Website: walmart
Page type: billing-address
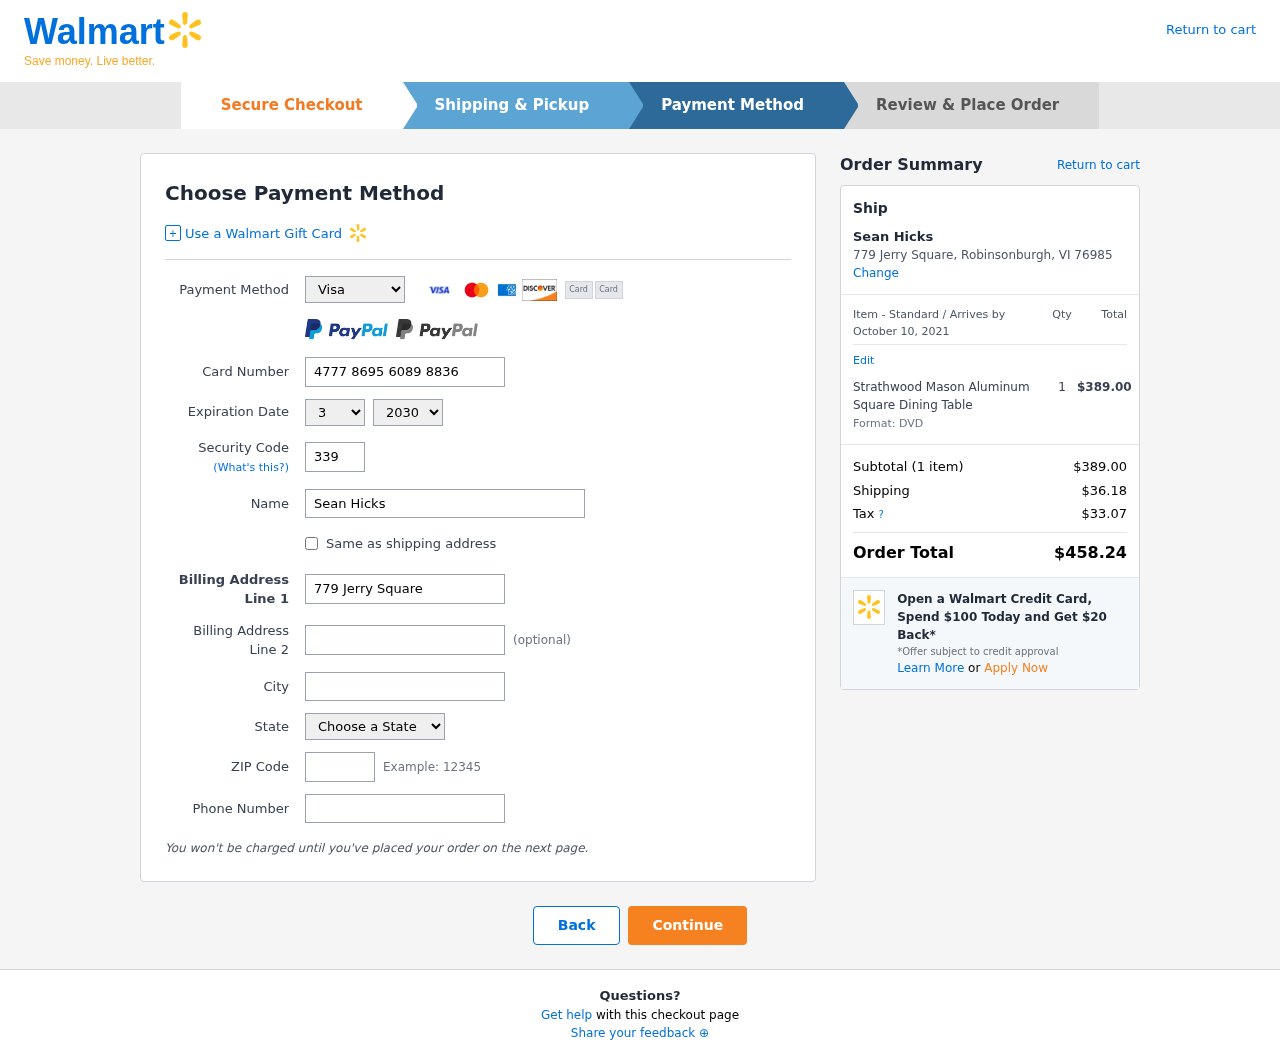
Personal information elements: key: PII_CARD_CVV
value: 339
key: PII_CARD_EXPIRY_MONTH
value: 03
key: PII_CARD_EXPIRY_YEAR
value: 30
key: PII_CARD_NUMBER
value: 4777 8695 6089 8836
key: PII_CARD_TYPE
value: Visa
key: PII_CITY
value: Robinsonburgh
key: PII_CITY_STATE_ZIP
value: Robinsonburgh, VI 76985
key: PII_FULLNAME
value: Sean Hicks
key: PII_PHONE
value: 9928732094
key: PII_POSTCODE
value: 76985
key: PII_STATE
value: VI
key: PII_STREET
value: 779 Jerry Square
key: PII_FULLNAME2
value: Sean Hicks
Product elements: key: PRODUCT1_NAME
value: Strathwood Mason Aluminum Square Dining Table
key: PRODUCT1_PRICE
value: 389
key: PRODUCT1_QUANTITY
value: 1
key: PRODUCT1_DESC
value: Format: DVD
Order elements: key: ORDER_DELIVERY_DATE
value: October 10, 2021
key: ORDER_NUM_ITEMS
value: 1
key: ORDER_SUBTOTAL
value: $389.00
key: ORDER_SHIPPING_COST
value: $36.18
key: ORDER_TAX
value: $33.07
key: ORDER_TOTAL
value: $458.24